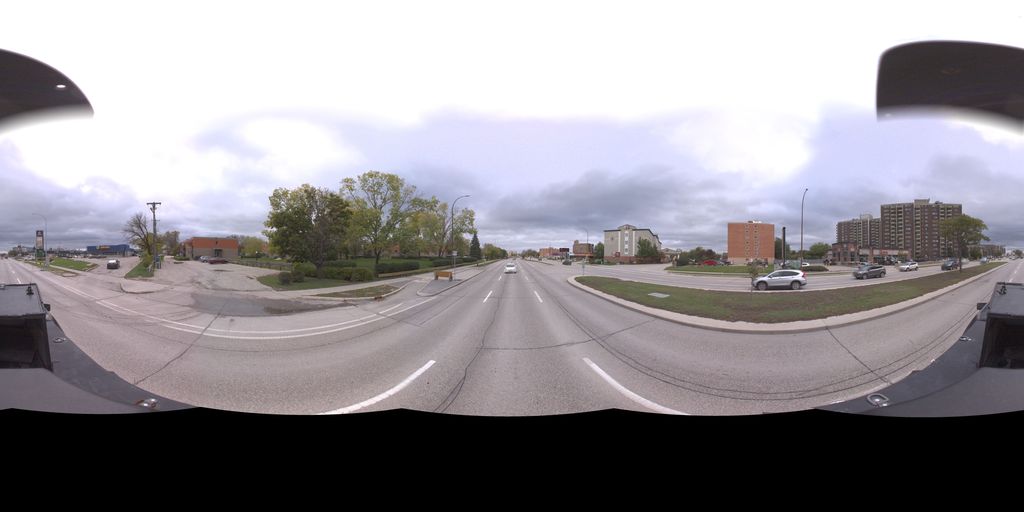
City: winnipeg